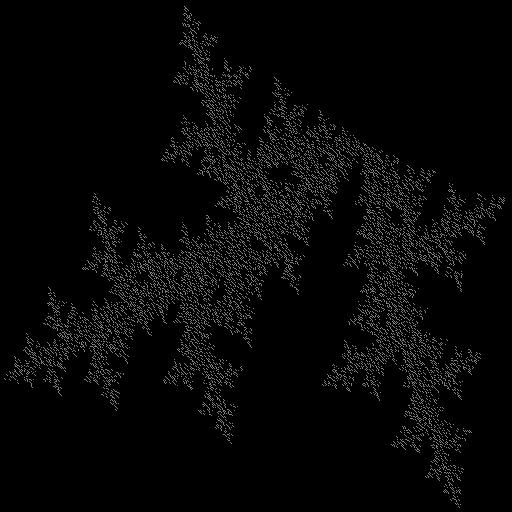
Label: a3